Aerial crown-view tile of a tropical tree (Barro Colorado Island, Panama), acquired 20241112:
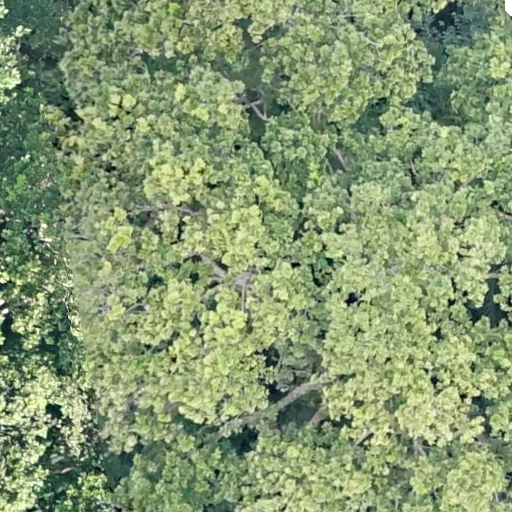
Species: Anacardium excelsum
GBIF accepted scientific name: Anacardium excelsum
Crown area: 967.114 m²